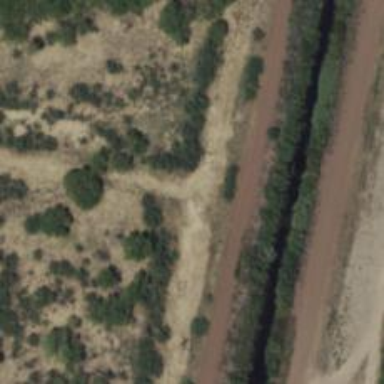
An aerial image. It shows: Track road next to man-made cutline.